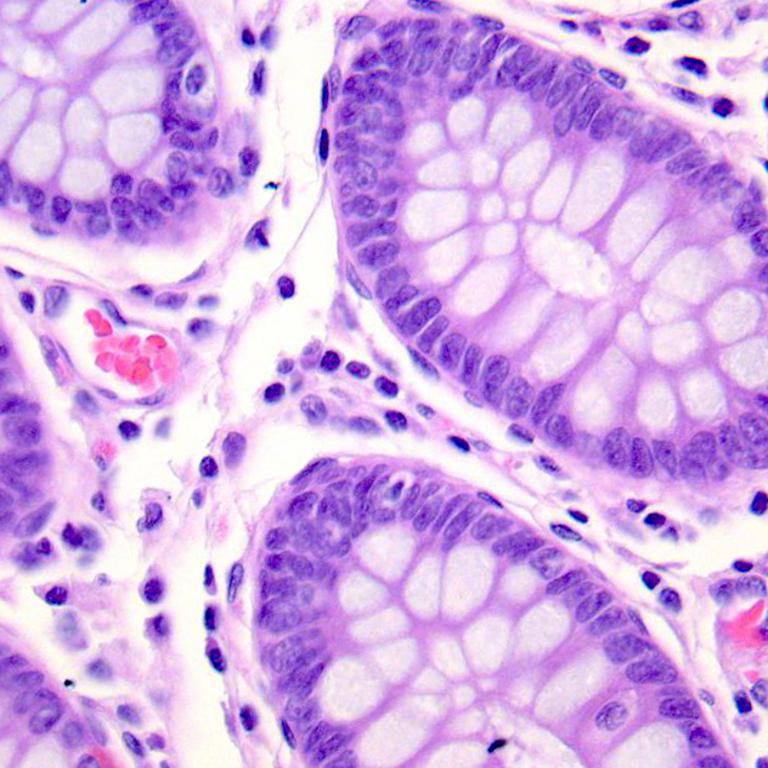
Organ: colon
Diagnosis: benign